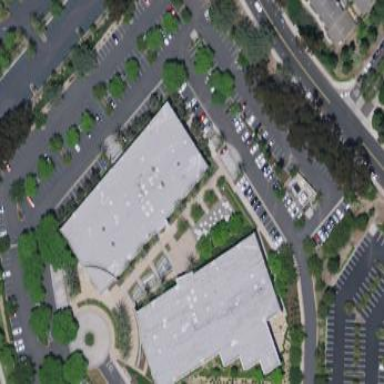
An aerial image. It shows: Office building.